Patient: sex F, age 48
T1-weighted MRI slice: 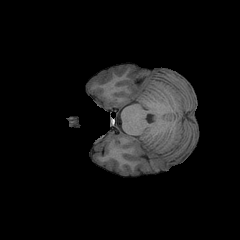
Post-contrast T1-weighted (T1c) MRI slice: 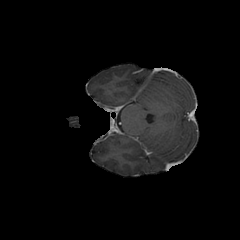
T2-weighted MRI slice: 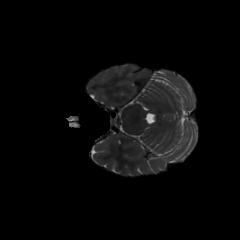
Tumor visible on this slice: no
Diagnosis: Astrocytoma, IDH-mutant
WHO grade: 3